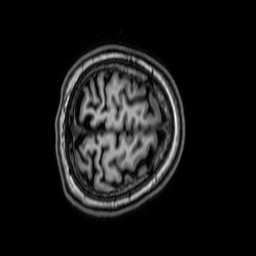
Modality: T1w
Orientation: axial
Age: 22
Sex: female